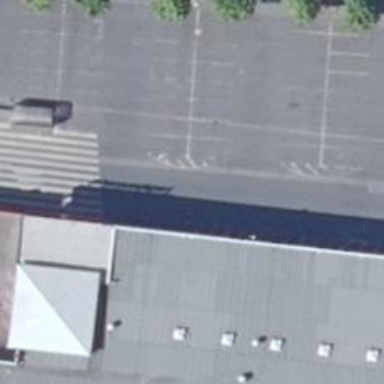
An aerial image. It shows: Asphalt parking aisle along service road.